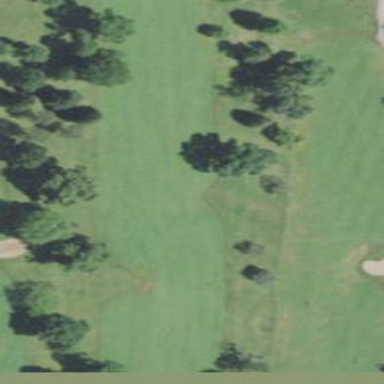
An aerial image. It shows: Golf fairway surrounded by grass.